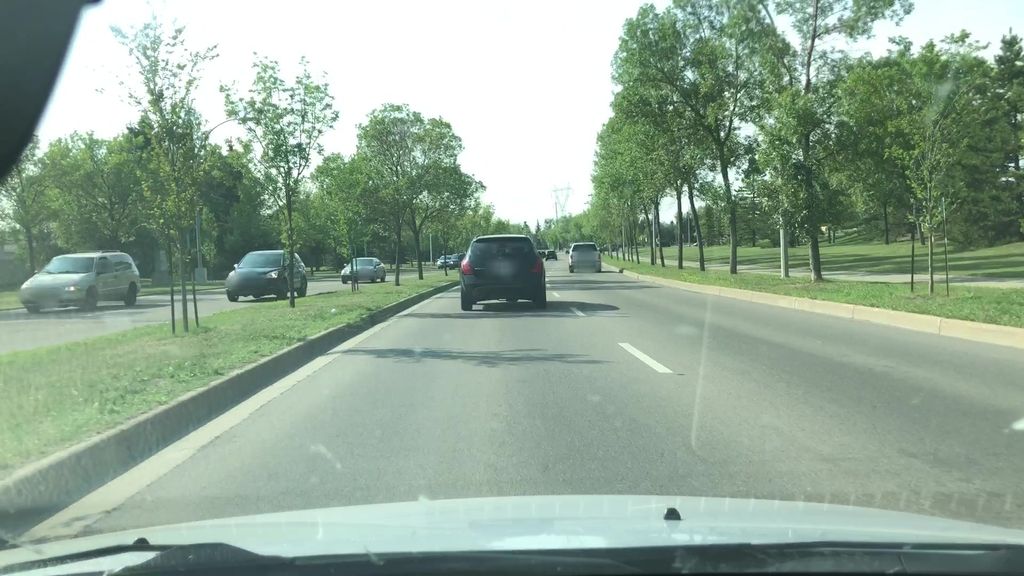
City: edmonton